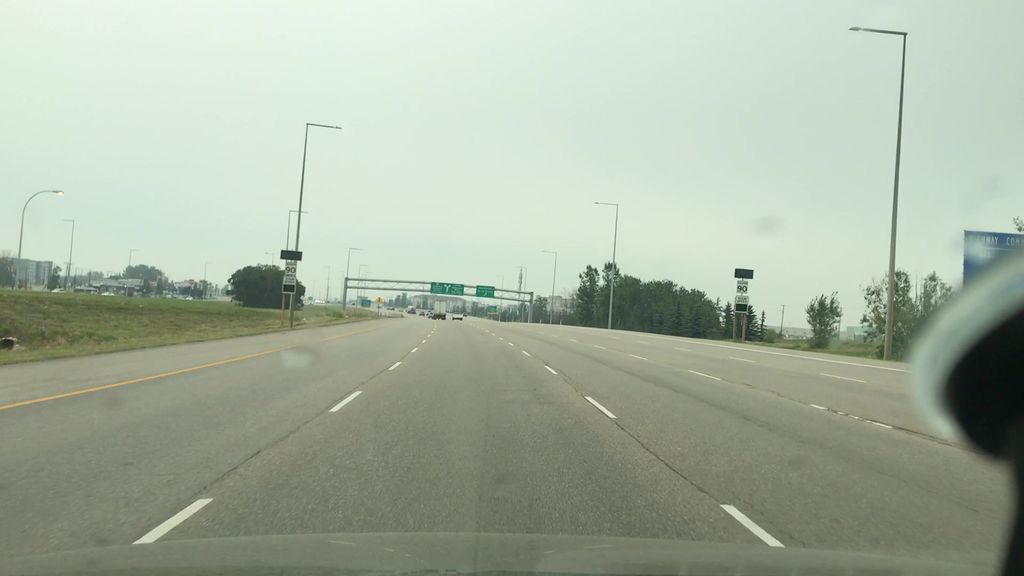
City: edmonton